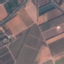
Land use / land cover: PermanentCrop